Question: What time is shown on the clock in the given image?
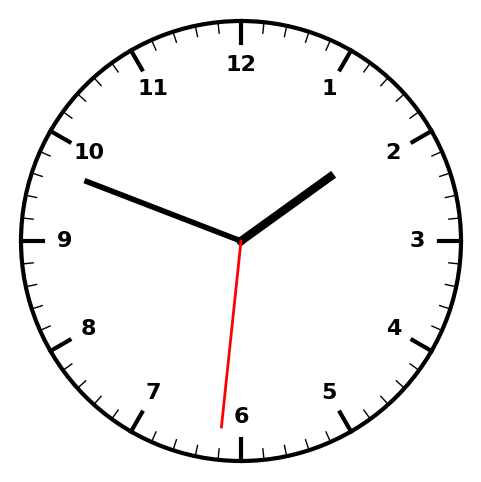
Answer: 01:48:31